Field crop: maize
Growth stage: 2
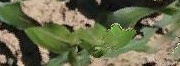
Species: maize